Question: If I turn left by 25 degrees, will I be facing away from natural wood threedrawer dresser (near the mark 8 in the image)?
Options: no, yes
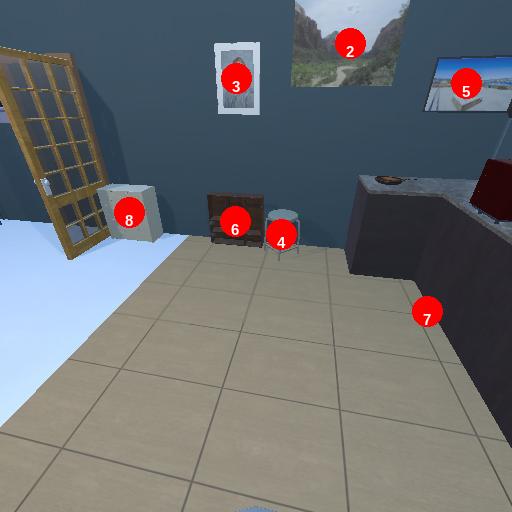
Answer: no